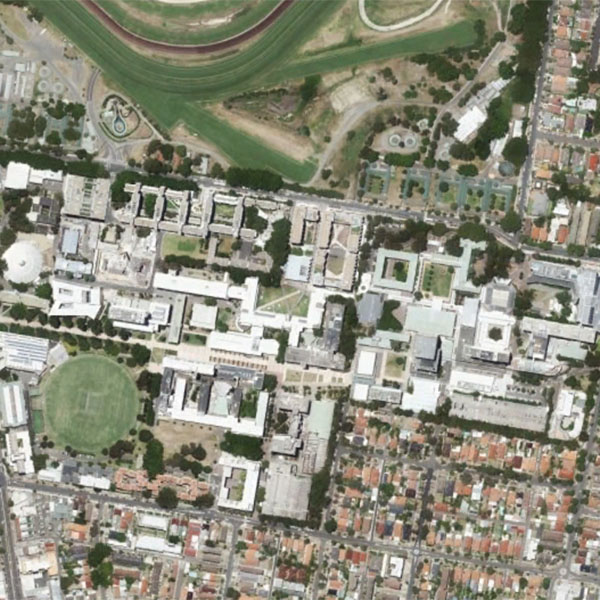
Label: School